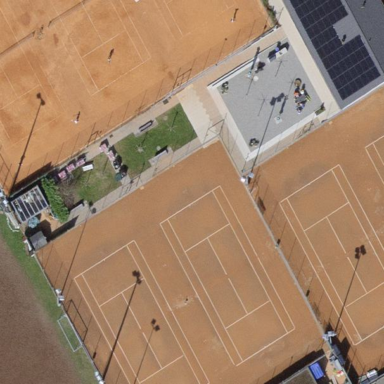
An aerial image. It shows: Tennis court in leisure pitch.